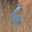
Label: 6